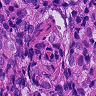
Metastatic tissue present: yes